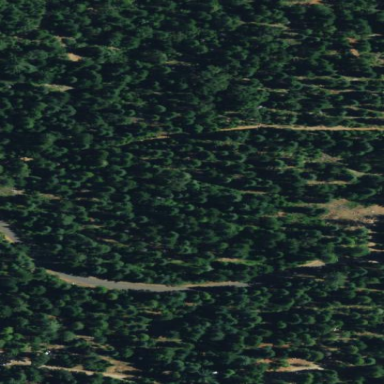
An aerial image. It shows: Forest with evergreen needle-leaved trees.